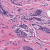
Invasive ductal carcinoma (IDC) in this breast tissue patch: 0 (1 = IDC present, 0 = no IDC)